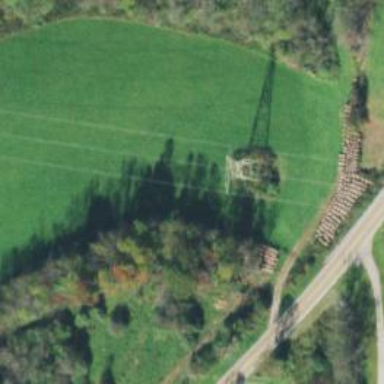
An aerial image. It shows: Lattice structure tower used for power transmission.